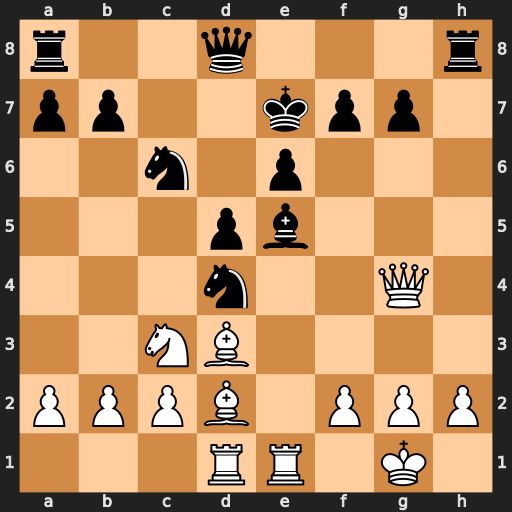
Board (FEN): r2q3r/pp2kpp1/2n1p3/3pb3/3n2Q1/2NB4/PPPB1PPP/3RR1K1
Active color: w
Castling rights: -
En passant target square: -
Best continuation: Rxe5 Nxe5 Qxd4